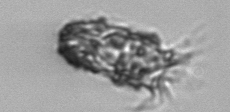
Label: Tintinnopsis